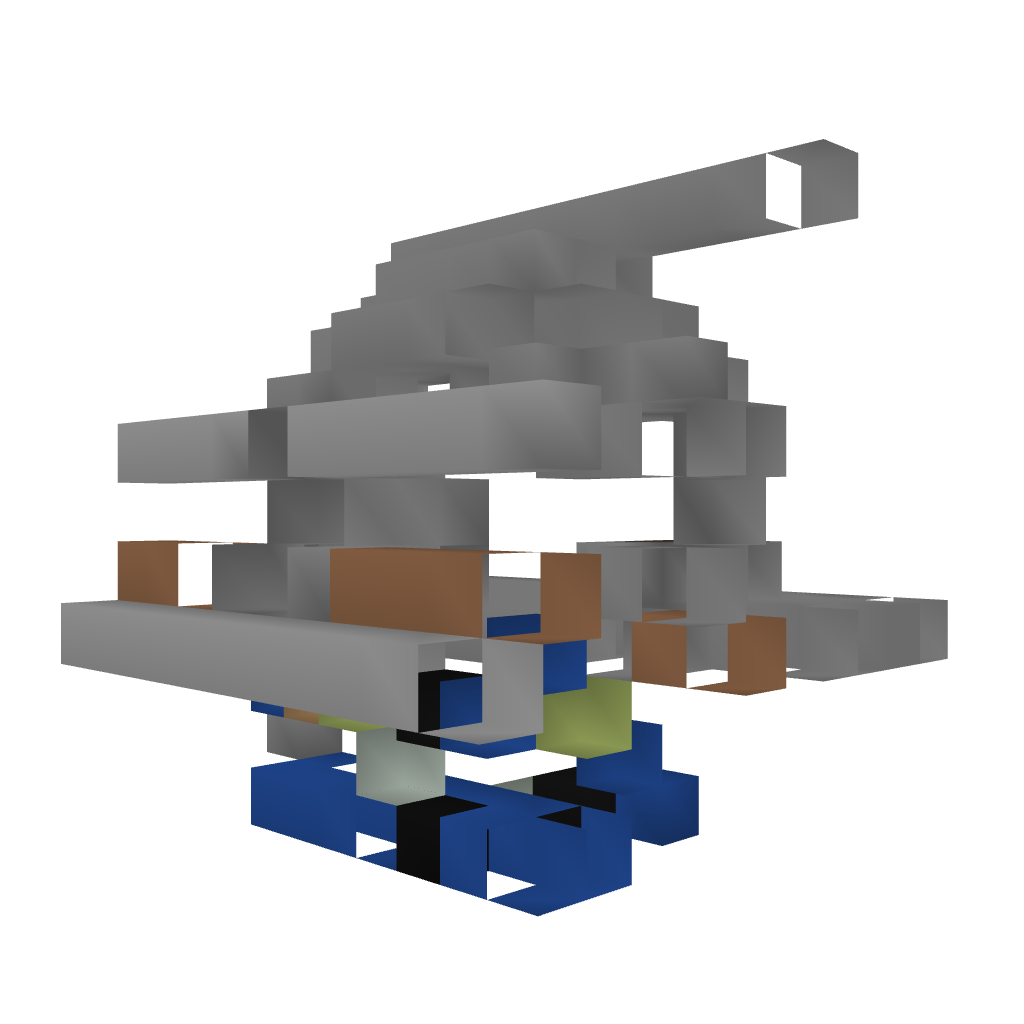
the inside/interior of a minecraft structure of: hidden door